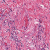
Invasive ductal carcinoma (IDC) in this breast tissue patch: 0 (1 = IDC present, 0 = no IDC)